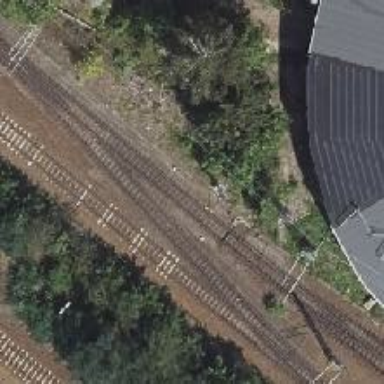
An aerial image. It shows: Electrified rail siding with contact line.